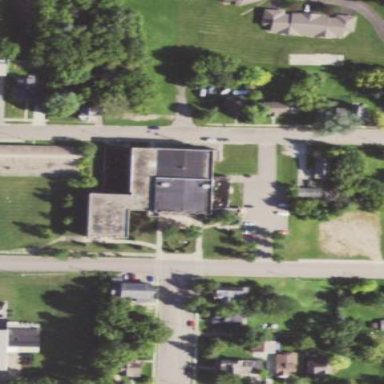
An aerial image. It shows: Arts center housed in building.